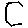
Label: hexagon